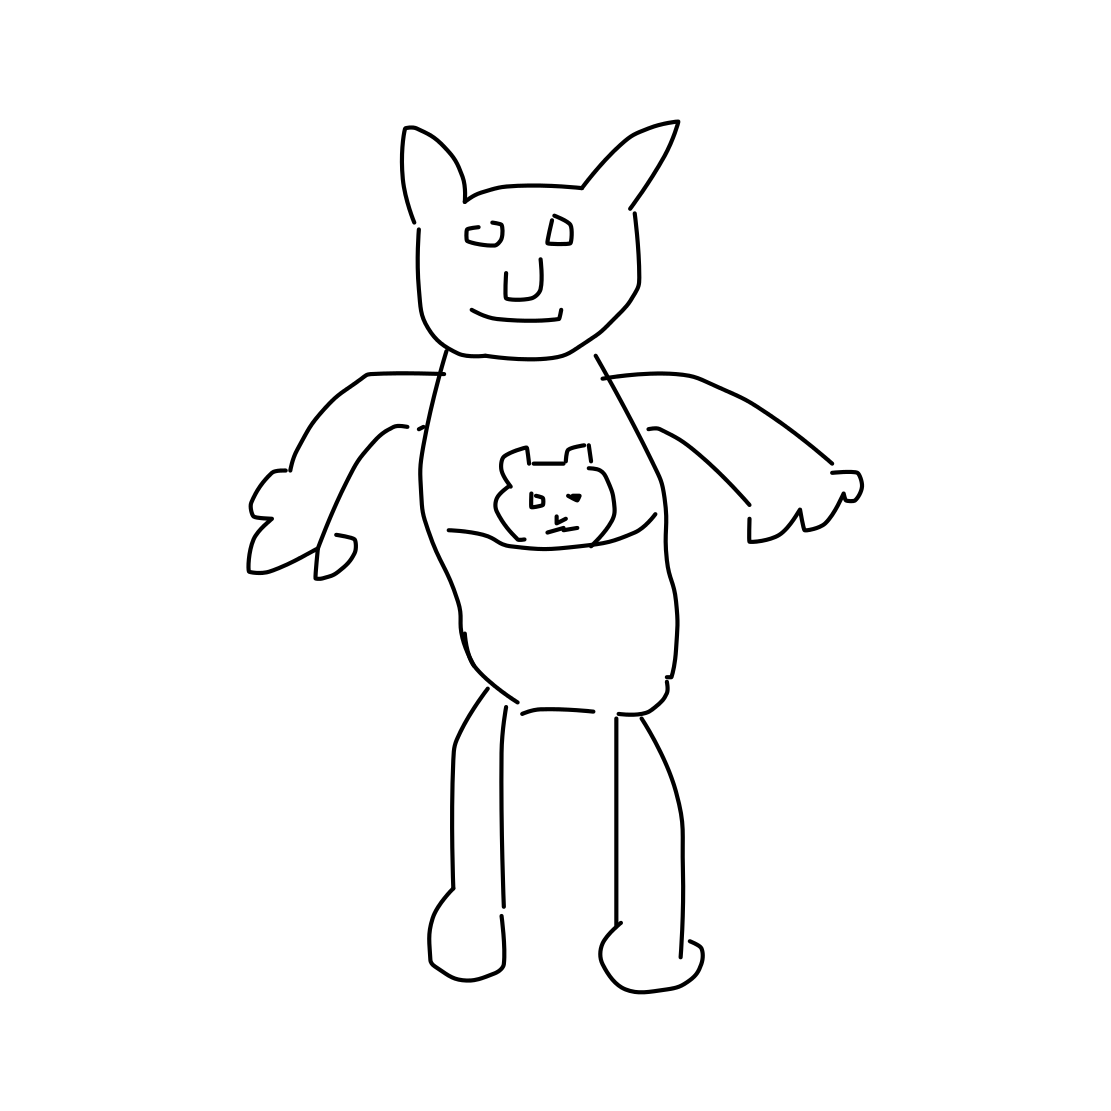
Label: kangaroo